Interaction volume radius: 5 \u00c5
Interaction volume height: 10 \u00c5
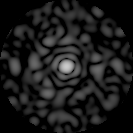
Disorder parameter: 0.8579